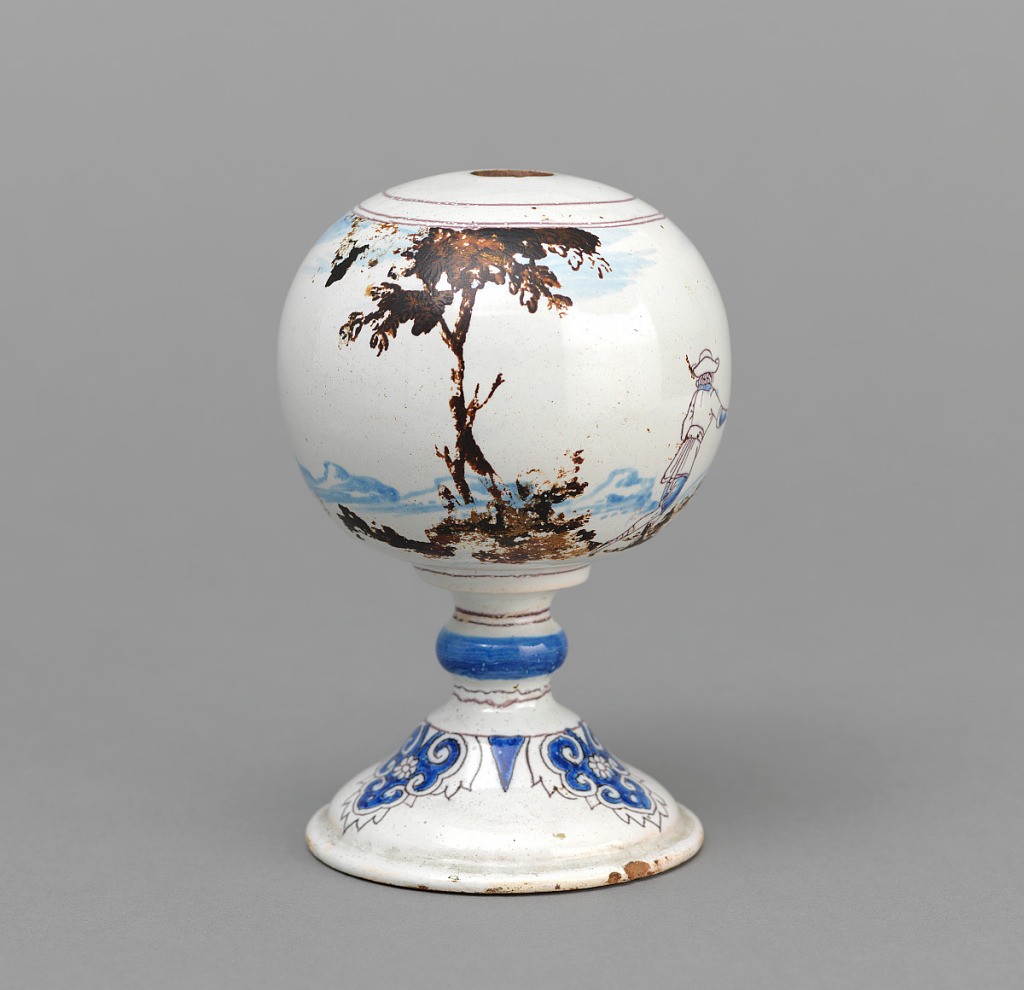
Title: Wig stand
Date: mid-18th century
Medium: Tin-glazed earthenware, underglaze and overglaze decoration
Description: On pierced globe, a continuous landscape that includes figures and a tree, in cobalt blue and manganese purple. Brown overglaze partially scraped off. Tri-foil scroll design on pedestal.